Question: On localhost eveything show's up fine. But on deployment Heroku doesn't get the Font right.
Here's how it should look like ->

-> <URL>
Github Repo -> <URL>
The font is declared in
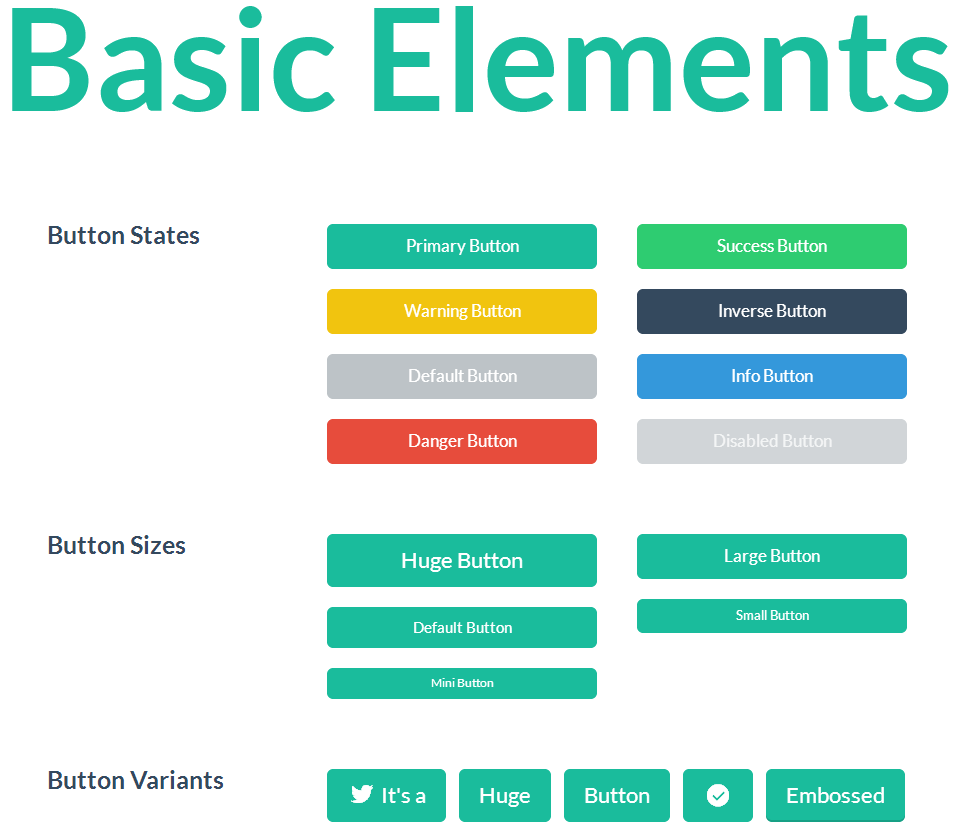
Answer: I don't know why Rails doesn't recognize this automatically, but got it working by including in my application.html.erb file
'''
<link href='http://fonts.googleapis.com/css?family=Lato:300,400,700,900,400italic,700italic' rel='stylesheet' type='text/css'>
'''